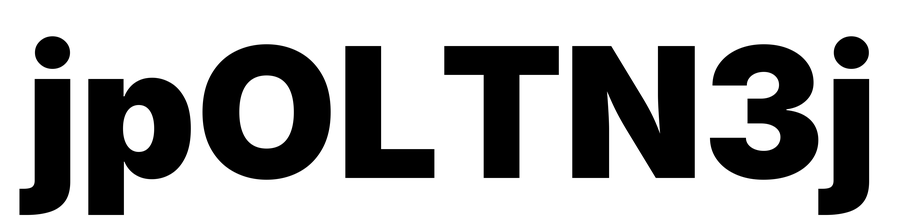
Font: Inter_Black